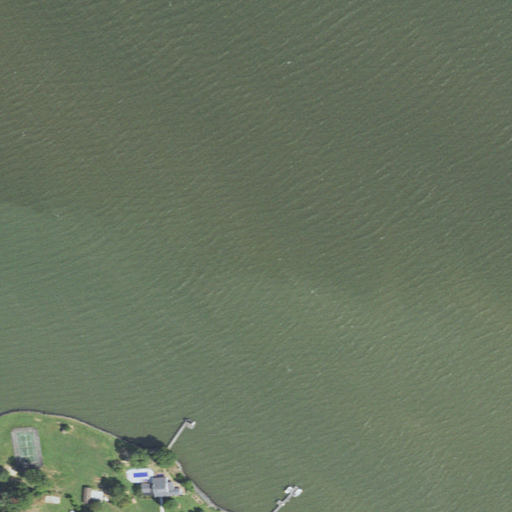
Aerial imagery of island in Virginia named Trent Island containing open water, cultivated crops, and low intensity development